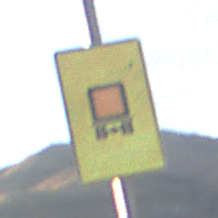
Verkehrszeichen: KennzeichnungspflichtigeFahrzeugeGefaehrlicheGueterOhnePfeilsymbol
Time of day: SunriseSunset
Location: Outdoor (Nature)
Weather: PartlyCloudy
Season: NotSpecified
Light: Natural